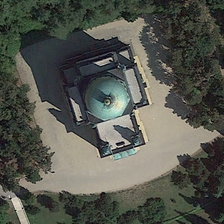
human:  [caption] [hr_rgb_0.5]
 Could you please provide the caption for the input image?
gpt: many green trees are around a church .

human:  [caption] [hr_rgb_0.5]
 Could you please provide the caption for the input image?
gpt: many green trees are around a church .

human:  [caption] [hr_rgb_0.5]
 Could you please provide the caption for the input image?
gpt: many green trees are around a church .

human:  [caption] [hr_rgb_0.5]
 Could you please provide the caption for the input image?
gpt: many green trees are around a church .

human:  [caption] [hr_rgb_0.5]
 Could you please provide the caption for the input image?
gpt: many green trees are around a church .